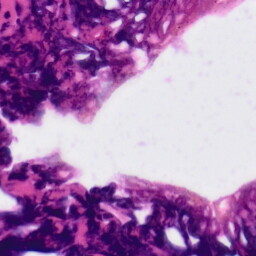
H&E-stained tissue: Tonsil